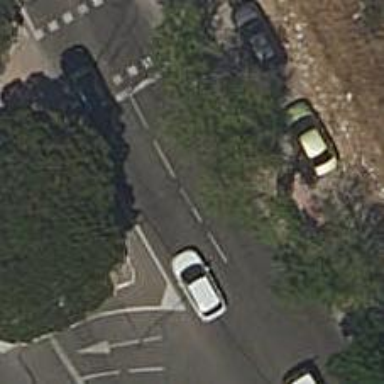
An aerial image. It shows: Road with traffic signals.